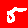
Digit: 5